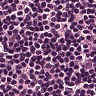
Metastatic tissue present: no